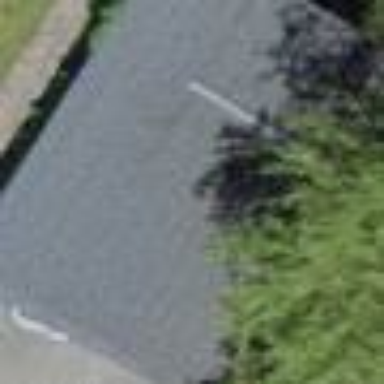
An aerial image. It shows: View of roof of building.